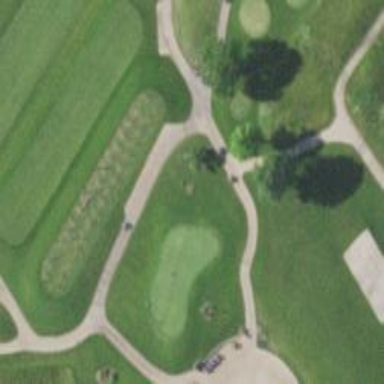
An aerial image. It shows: Golf path.